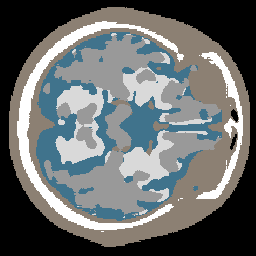
Label: no_lesion